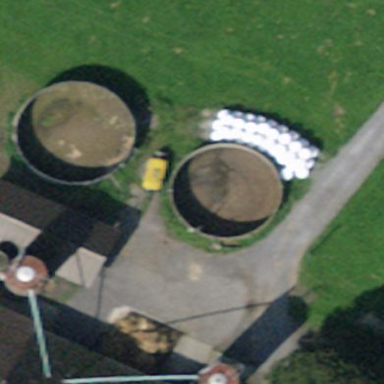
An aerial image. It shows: Silo serving as farm auxiliary building.